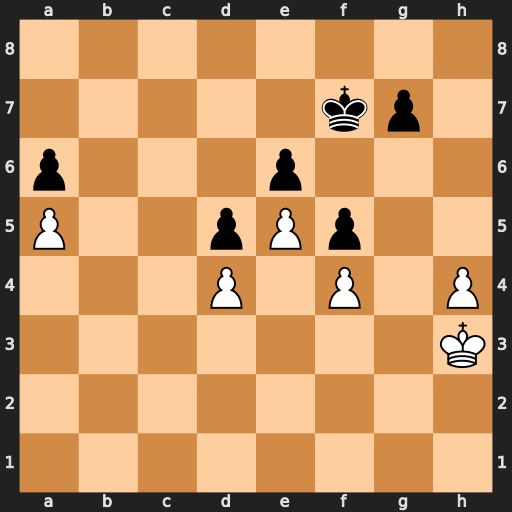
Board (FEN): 8/5kp1/p3p3/P2pPp2/3P1P1P/7K/8/8
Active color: w
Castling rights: -
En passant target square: -
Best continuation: h5 Kg8 Kh4 Kh8 Kg5 Kh7 h6 gxh6+ Kf6 h5 Kxe6